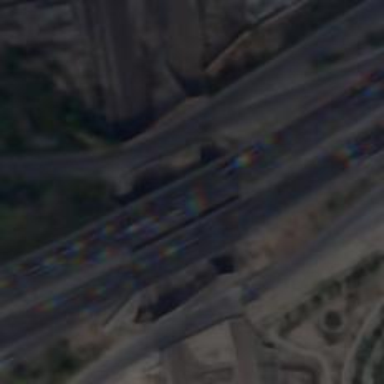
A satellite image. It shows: Motorway junction.